Question: I have a problem in laravel to see this:

help me please.
:
'''
public function destroy(NoticeComment $noticeComment)
{
$noticeComment->delete();
}
'''
but this is not working..
> Argument 1 passed to App\Http\Controllers\NoticeCommentController::destroy() must be an instance of App\NoticeComment, instance of App\Notice given
what is problem..?
my code in github : <URL>
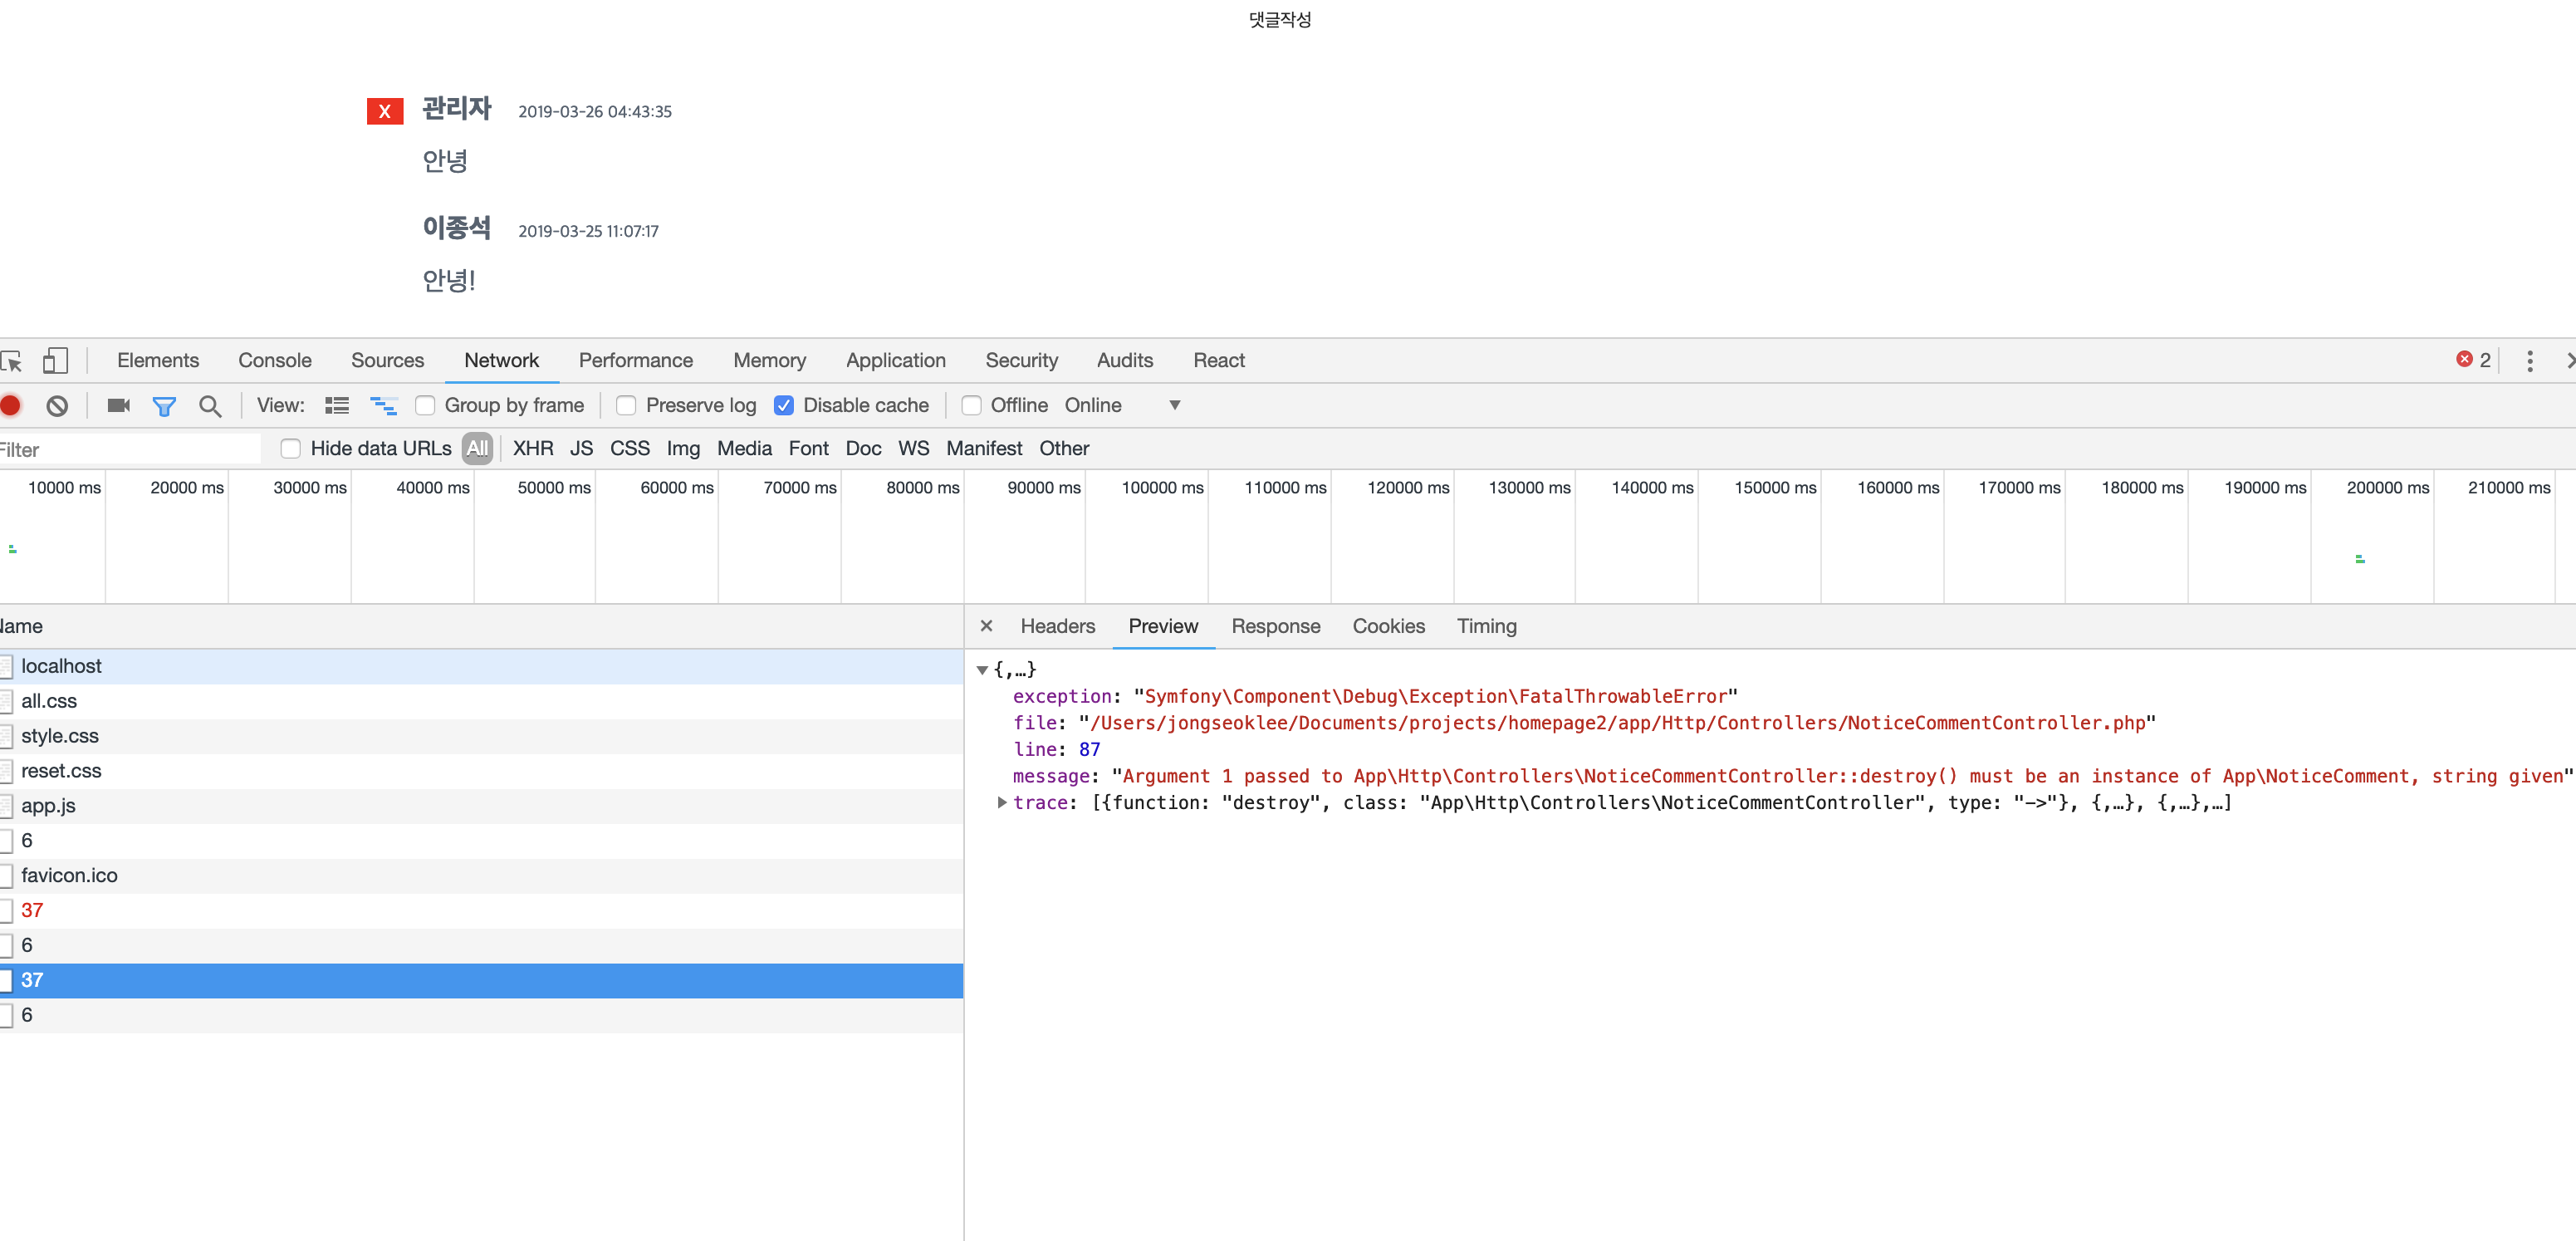
Answer: Change to this
'''
public function destroy(Notice $notice, NoticeComment $noticeComment)
{
$noticeComment->delete();
}
'''
## Explain
when you defined nested resource like this
'''
Route::resource('notices.noticeComments', 'NoticeCommentController');
'''
your route going to be something like this
'''
notices/{notice}/noticeComments/{noticeComment}
'''
So your first parameter is going to be 'Notice' and second param is 'NoticeComment', hope it help.
You can read more here
<URL>